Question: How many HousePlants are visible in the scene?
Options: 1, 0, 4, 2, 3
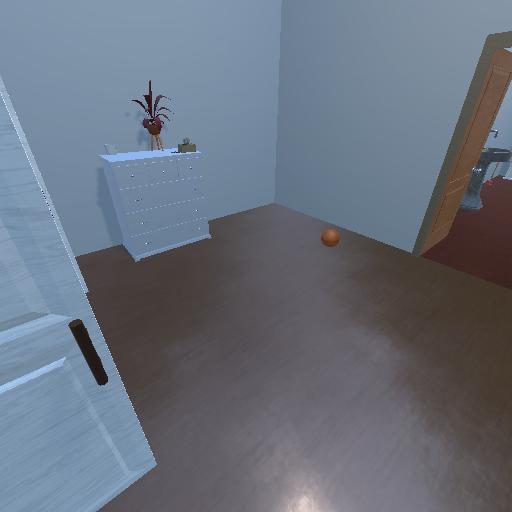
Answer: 1